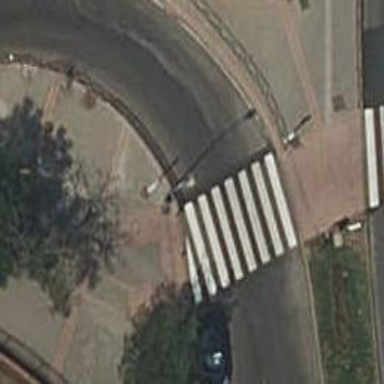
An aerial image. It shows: Marked road crossing.